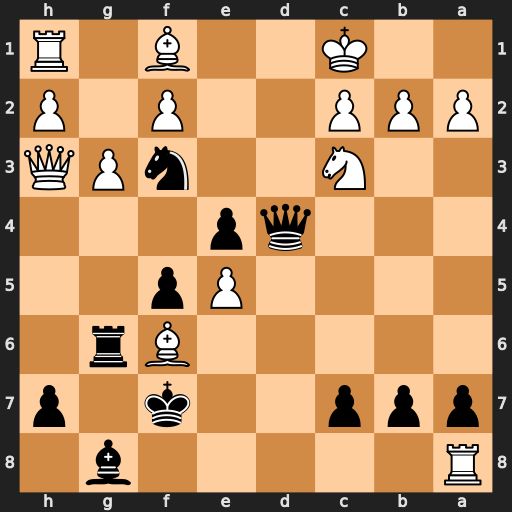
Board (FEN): R5b1/ppp2k1p/5Br1/4Pp2/3qp3/2N2nPQ/PPP2P1P/2K2B1R
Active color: b
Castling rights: -
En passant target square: -
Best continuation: Qd2+ Kb1 Qe1+ Nd1 Qxd1#